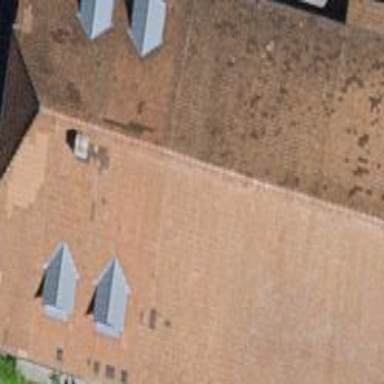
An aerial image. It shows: Farm building.